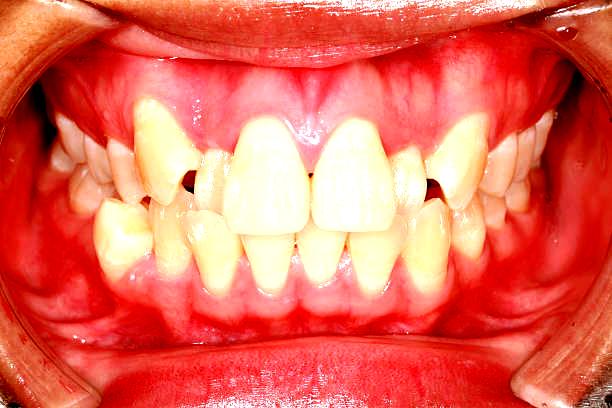
Condition: Gingivitis